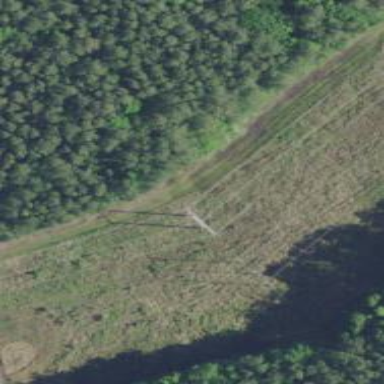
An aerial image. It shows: H-frame designed tower for power lines.